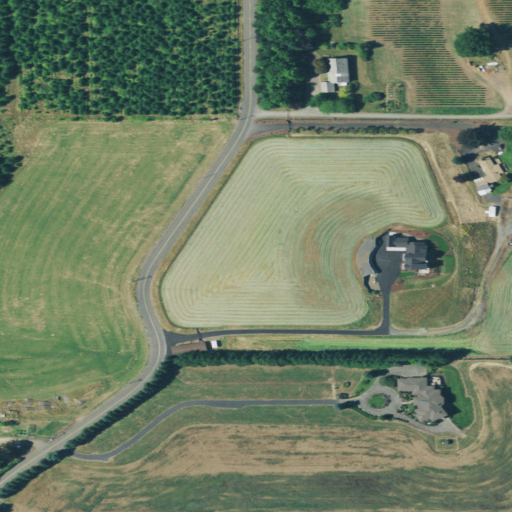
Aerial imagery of ridge(s) in Oregon named Laurel Ridge containing pasture, low intensity development, open development, and medium intensity development